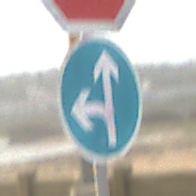
Verkehrszeichen: VorgeschriebeneFahrtrichtungGeradeausOderLinks
Zusatzzeichen oben: Stop
Umgebung: Outdoor, Suburban
Tageszeit: MorningAfternoon
Wetter: PartlyCloudy
Licht: Natural
Jahreszeit: NotSpecified
Kontrast: HighContrast